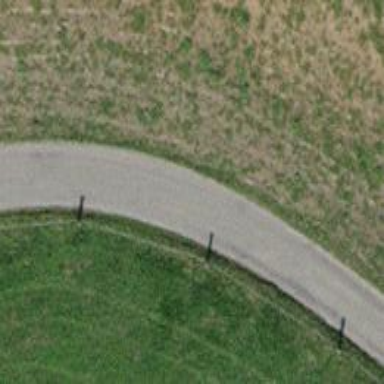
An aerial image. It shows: Smoothly paved residential road.